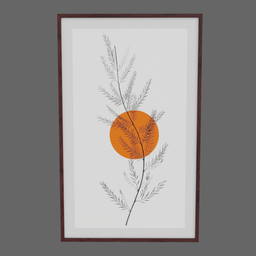
Label: decoration